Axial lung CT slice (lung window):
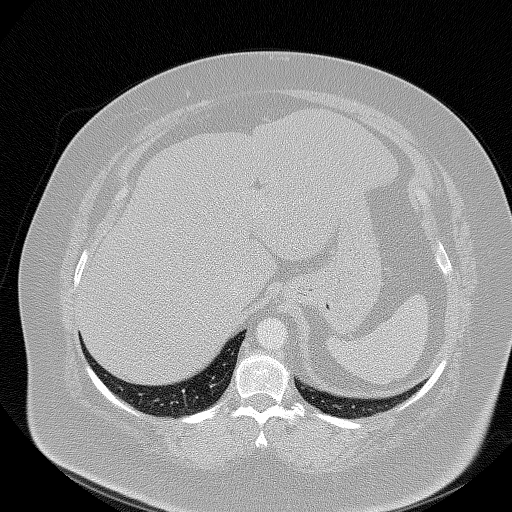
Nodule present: no